Question: I have a list of names sorted alphabetically, and now I want display these names in a table view. I'm struggling with grouping these names for each letter.
My code looks like this:
'''
let sections:Array<AnyObject> = ["a","b","c","d","e","f","g","h","i","j","k","l","m","n","o","p","q","r","s","t","u","v","w","x","y","z"]
var usernames = [String]()
func tableView(tableView: UITableView, cellForRowAtIndexPath indexPath: NSIndexPath) -> UITableViewCell{
let cellID = "cell"
let cell: UITableViewCell = self.tv.dequeueReusableCellWithIdentifier(cellID) as UITableViewCell
cell.textLabel?.text = usernames[indexPath.row]
return cell
}
func tableView(tableView: UITableView, numberOfRowsInSection section: Int) -> Int{
return usernames.count
}
func numberOfSectionsInTableView(tableView: UITableView) -> Int{
return 26
}
func sectionIndexTitlesForTableView(tableView: UITableView) -> [AnyObject]!{
return self.sections
}
func tableView(tableView: UITableView,
sectionForSectionIndexTitle title: String,
atIndex index: Int) -> Int{
return index
}
func tableView(tableView: UITableView,
titleForHeaderInSection section: Int) -> String?{
return self.sections[section] as? String
}
'''
and it all works pretty good except for the grouping which makes my table view end up like this:

So I know you should be able to use the filtered function in an Array, but I did not understand how to implement it.
Any suggestions on how to proceed would be appreciated.
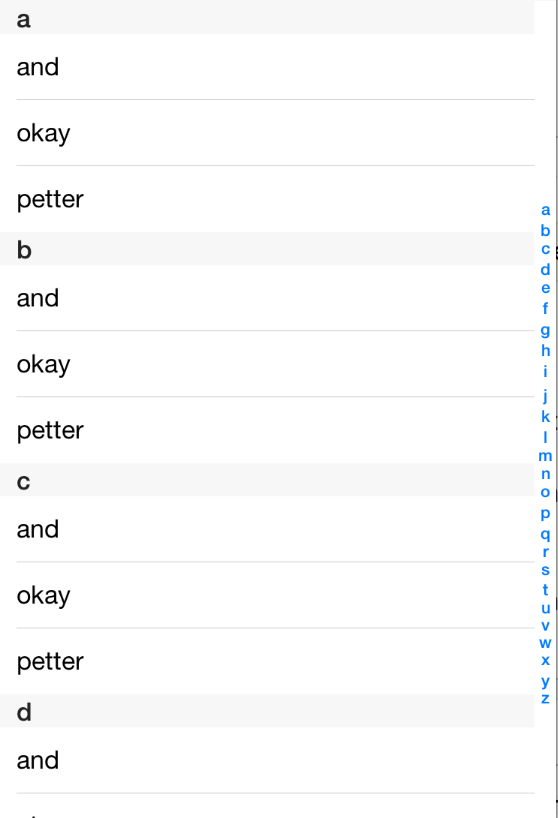
Answer: You can put your arrays with names into dictionary with letter keys.
For example
'''
var names = ["a": ["and", "array"], "b": ["bit", "boring"]]; // dictionary with arrays setted for letter keys
'''
then you need to access values in your dictionary in the next way
'''
func tableView(tableView: UITableView, numberOfRowsInSection section: Int) -> Int{
return names[usernames[section]].count; // maybe here is needed to convert result of names[...] to NSArray before you can access count property
}
func tableView(tableView: UITableView, cellForRowAtIndexPath indexPath: NSIndexPath) -> UITableViewCell{
let cellID = "cell"
let cell: UITableViewCell = self.tv.dequeueReusableCellWithIdentifier(cellID) as UITableViewCell
cell.textLabel?.text = names[usernames[indexPath.section]][indexPath.row]; // here you access elements in arrray which is stored in names dictionary for usernames[indexPath.section] key
return cell
}
'''